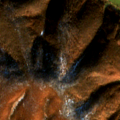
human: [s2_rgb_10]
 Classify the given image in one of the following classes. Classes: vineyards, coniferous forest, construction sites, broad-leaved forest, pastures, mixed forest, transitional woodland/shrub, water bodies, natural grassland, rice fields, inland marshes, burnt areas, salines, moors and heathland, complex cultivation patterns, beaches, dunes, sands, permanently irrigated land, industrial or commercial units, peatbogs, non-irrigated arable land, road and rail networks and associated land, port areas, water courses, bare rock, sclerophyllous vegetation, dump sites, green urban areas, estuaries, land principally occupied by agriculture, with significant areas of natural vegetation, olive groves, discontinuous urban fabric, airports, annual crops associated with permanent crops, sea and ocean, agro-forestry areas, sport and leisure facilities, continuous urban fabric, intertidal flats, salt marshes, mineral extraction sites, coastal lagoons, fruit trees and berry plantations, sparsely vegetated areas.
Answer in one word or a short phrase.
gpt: land principally occupied by agriculture, with significant areas of natural vegetation, broad-leaved forest